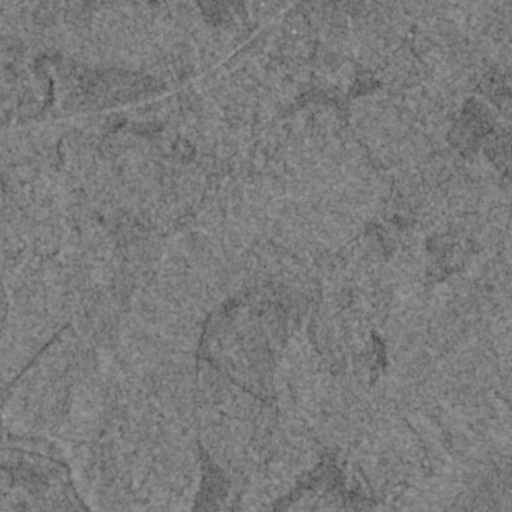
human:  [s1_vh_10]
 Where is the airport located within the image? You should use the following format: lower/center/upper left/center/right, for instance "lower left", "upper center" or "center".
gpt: The airport is located in the lower left of the image.
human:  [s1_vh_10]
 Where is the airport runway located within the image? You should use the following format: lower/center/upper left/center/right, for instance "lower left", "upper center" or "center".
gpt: The airport runway is located in the lower left of the image.
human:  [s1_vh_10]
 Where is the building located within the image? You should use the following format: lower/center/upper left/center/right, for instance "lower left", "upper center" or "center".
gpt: The building is located in the upper center of the image.
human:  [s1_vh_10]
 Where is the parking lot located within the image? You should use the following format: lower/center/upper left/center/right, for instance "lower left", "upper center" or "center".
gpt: There is no parking lot in the image.

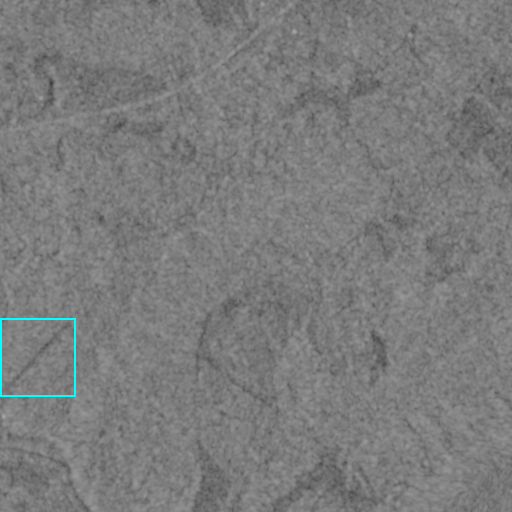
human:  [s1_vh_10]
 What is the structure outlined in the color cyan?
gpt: The structure outlined in cyan is an airport.
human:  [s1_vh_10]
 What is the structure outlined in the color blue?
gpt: There is no blue outline.